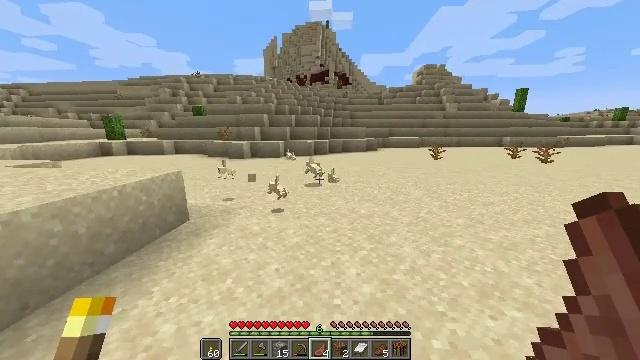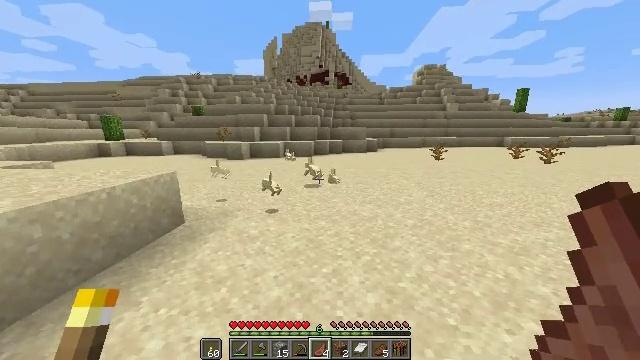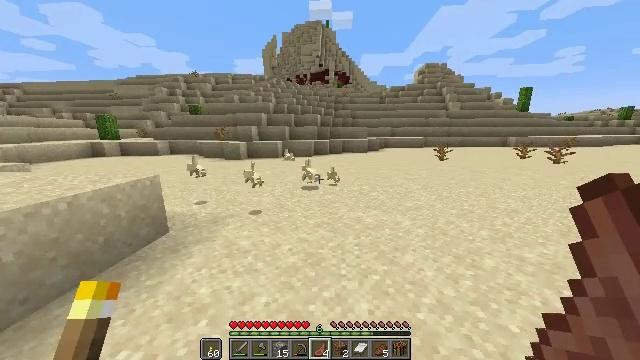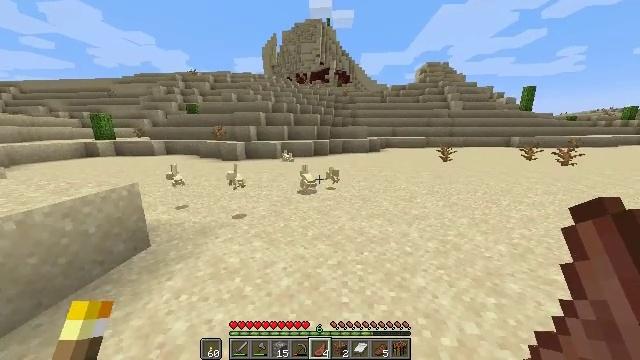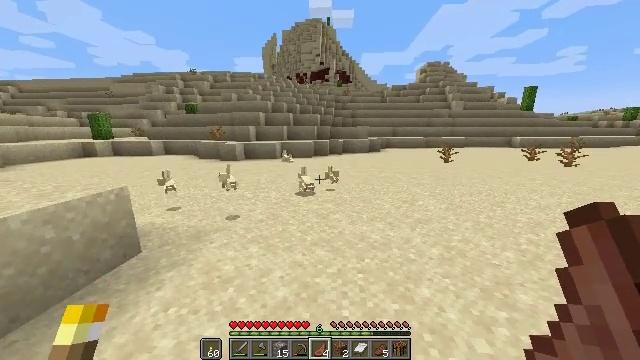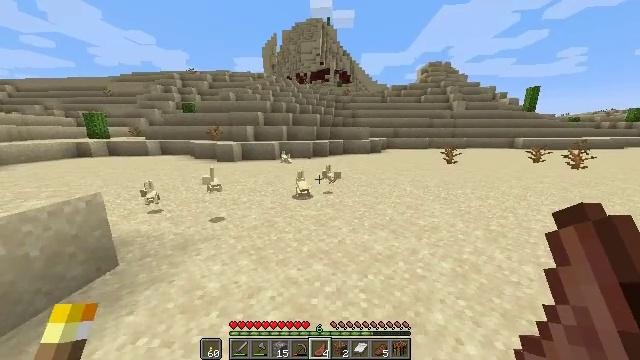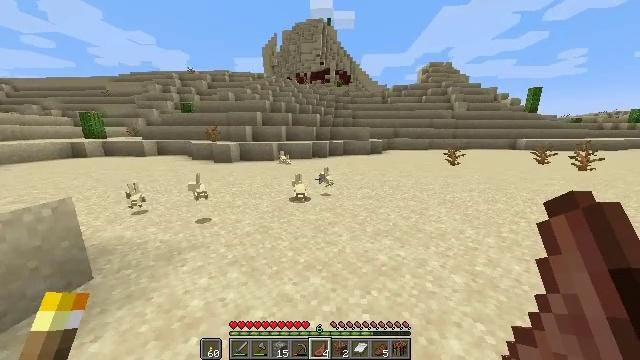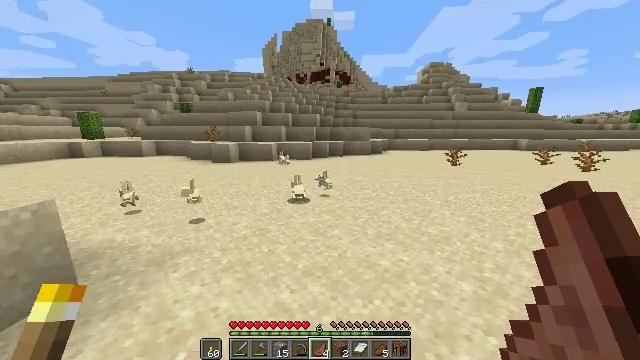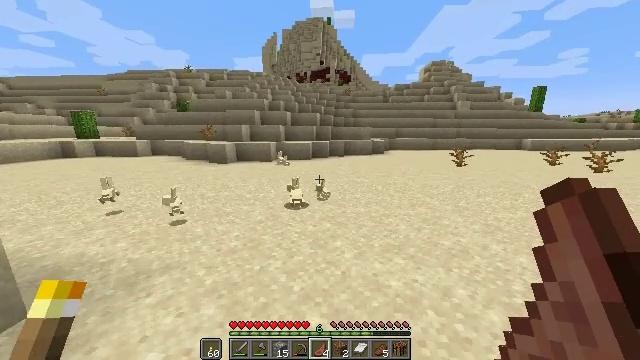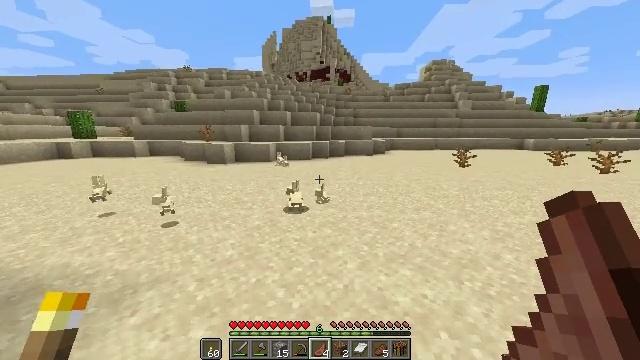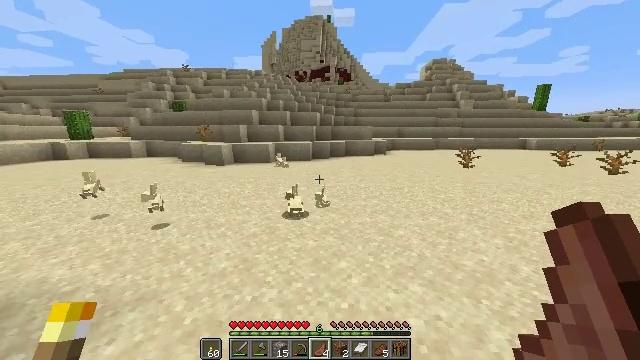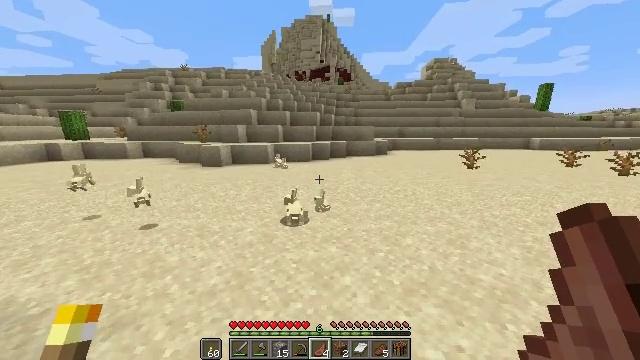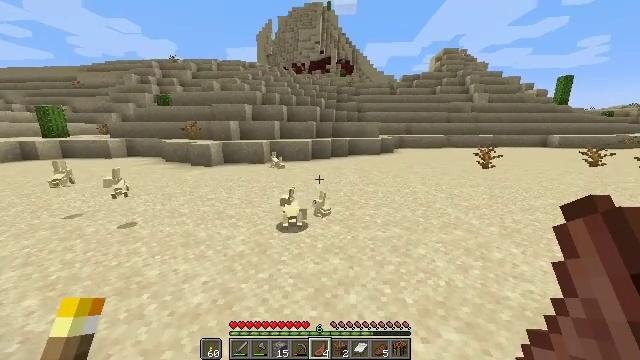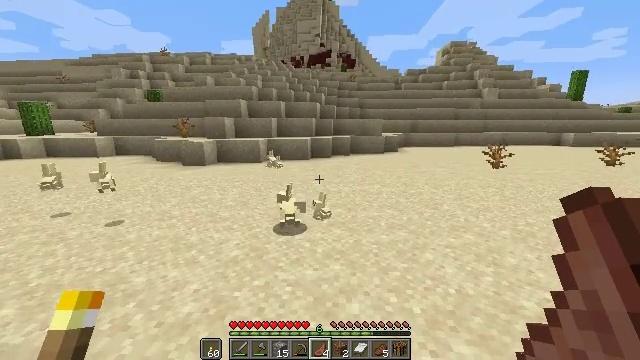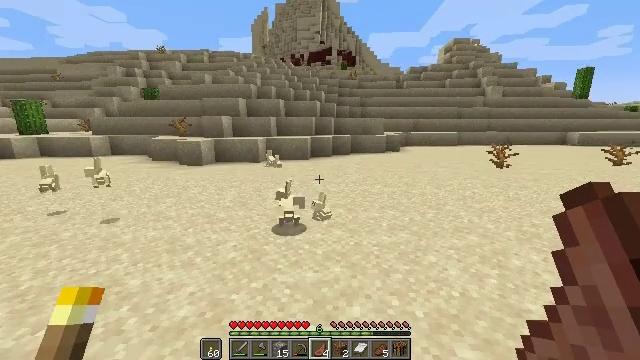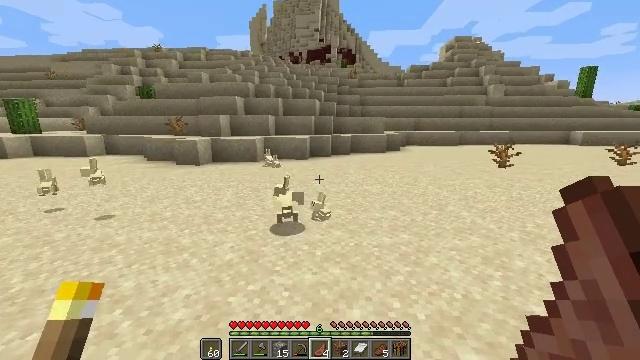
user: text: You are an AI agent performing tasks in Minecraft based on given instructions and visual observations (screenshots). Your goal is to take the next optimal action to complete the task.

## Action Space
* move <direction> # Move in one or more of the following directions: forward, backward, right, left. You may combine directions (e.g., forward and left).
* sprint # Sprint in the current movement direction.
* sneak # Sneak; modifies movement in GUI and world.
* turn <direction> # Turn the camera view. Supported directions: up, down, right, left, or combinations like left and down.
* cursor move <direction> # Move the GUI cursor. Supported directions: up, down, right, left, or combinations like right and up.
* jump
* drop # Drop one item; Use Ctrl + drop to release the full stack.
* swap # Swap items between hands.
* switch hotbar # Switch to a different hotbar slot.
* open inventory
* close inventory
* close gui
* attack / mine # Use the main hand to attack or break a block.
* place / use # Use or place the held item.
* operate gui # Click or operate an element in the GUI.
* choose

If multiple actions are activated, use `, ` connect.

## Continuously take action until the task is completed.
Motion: motion action
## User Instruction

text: Hunt animals.
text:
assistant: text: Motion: move forward, sprint
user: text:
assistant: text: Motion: move forward, sprint
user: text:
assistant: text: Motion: move forward, sprint
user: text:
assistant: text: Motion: move forward, sprint
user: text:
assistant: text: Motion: move forward, sprint
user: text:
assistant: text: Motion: move forward, sprint
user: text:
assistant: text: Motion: move forward, sprint
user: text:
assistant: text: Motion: move forward, sprint
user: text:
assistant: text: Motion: move forward, sprint
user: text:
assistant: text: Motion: move forward, sprint
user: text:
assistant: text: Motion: sprint
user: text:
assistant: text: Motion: no_op
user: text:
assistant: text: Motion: no_op
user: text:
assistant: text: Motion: no_op
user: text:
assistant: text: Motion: no_op
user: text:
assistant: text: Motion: no_op
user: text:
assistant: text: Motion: no_op
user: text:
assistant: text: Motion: turn left
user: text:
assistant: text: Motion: no_op
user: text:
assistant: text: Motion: no_op
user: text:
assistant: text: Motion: no_op
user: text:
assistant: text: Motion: no_op
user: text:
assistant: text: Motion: no_op
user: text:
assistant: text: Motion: no_op
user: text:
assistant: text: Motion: no_op
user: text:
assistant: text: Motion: no_op
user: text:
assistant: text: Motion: no_op
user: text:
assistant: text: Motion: no_op
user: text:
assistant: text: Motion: no_op
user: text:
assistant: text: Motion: no_op